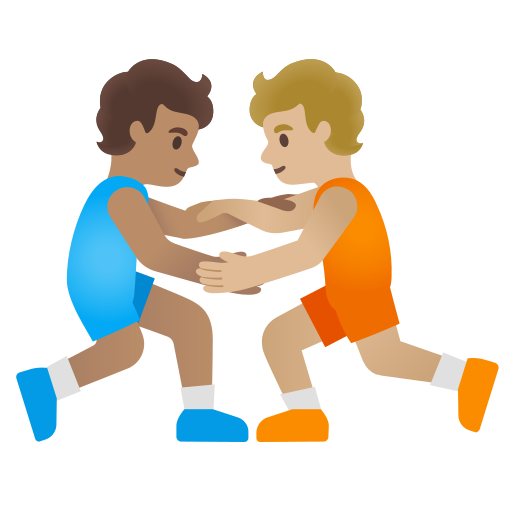
Emoji: 🧑🏽‍🫯‍🧑🏼